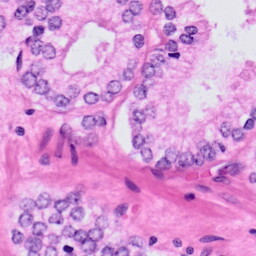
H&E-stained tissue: Prostate